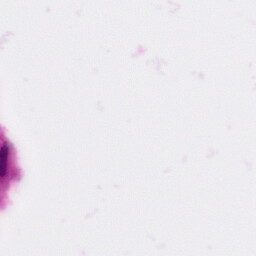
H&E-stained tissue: Pancreatic